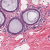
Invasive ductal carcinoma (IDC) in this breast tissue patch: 0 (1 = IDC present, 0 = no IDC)